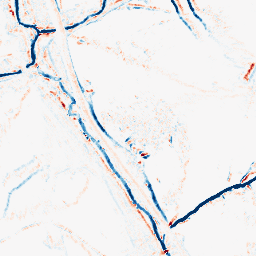
Category: morphological
Decomposition family: morphological_diamond
Decomposition parameters: operation: average
radius: 3
Upsampling method: sinc_blackman
Upsampling parameters: scale: 4
kernel_size: 8
Upsampling scale: 4